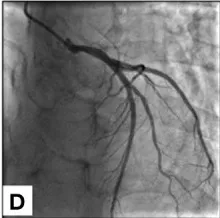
Coronary angiography demonstrates normal coronary arteries. (D) Left coronary arteries.
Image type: radiology (x_ray)